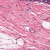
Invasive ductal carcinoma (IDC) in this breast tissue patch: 0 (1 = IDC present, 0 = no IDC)